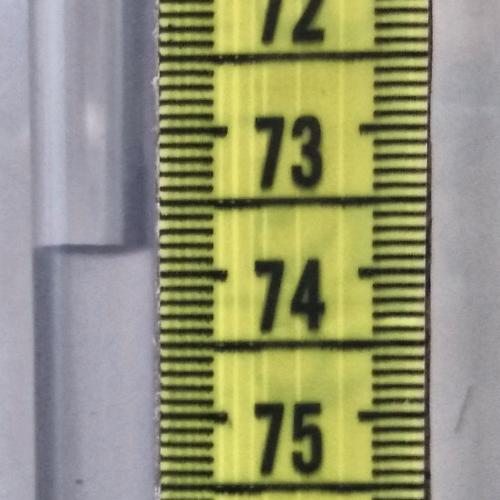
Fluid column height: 73.8 cm